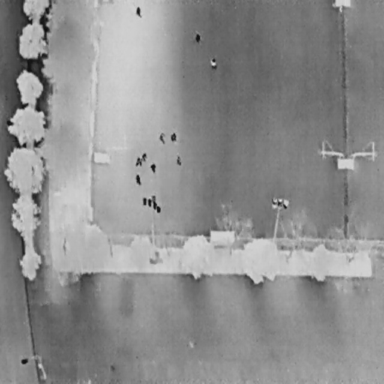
There are 11 People in the infrared image.